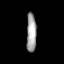
Tissue: prostate
Cell type: T cells
Senescence score: 0.7566
Nuclear area (px): 377
Mean DAPI intensity: 160.711